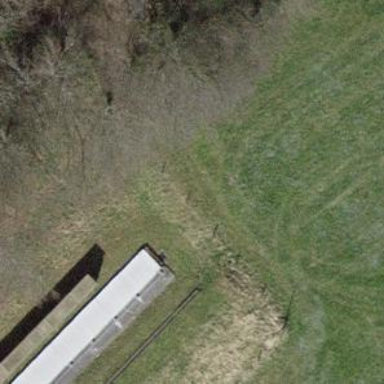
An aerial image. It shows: Retaining wall.